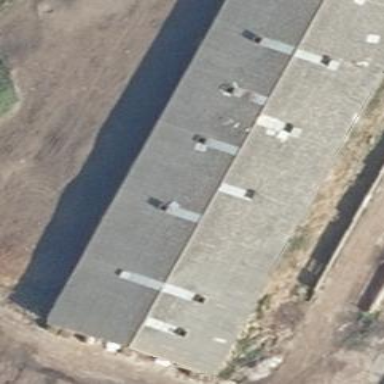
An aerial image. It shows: Cowshed building.